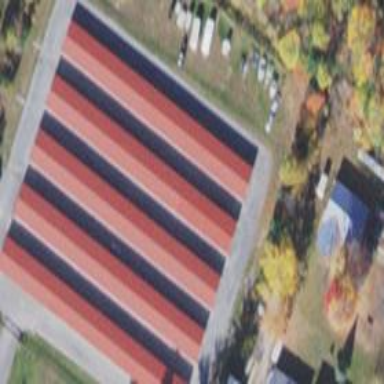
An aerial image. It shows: Warehouse.